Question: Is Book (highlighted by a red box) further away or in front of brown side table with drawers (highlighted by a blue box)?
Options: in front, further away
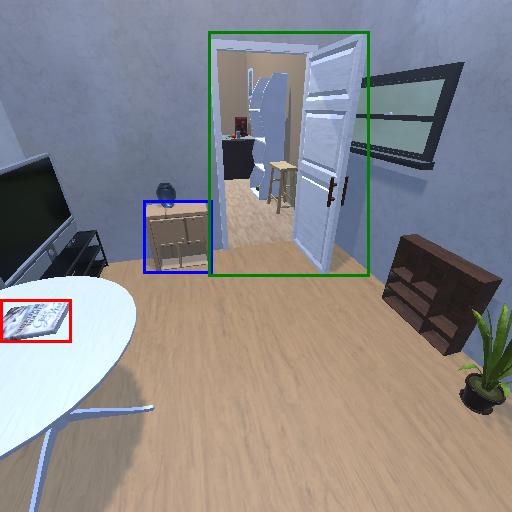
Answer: in front